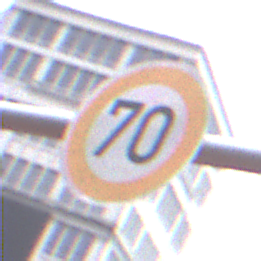
Verkehrszeichen: Geschwindigkeit70
Umgebung: Outdoor, Urban
Tageszeit: MorningAfternoon
Wetter: Overcast
Licht: Natural
Jahreszeit: NotSpecified
Kontrast: LowContrast